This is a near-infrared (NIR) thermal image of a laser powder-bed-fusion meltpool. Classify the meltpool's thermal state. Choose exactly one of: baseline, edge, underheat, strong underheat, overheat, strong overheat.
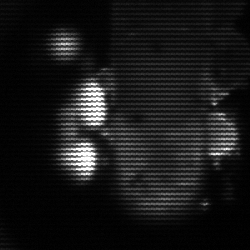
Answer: strong underheat